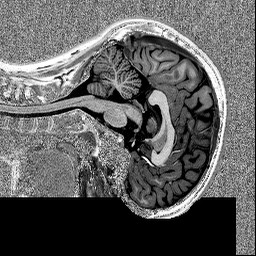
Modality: MP2RAGE
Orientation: sagittal
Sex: female